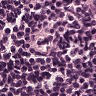
Metastatic tissue present: no